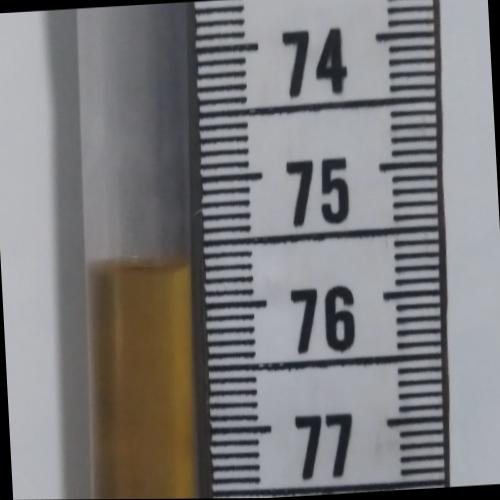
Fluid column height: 75.7 cm